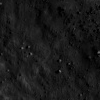
Atmospheric dust classification: not_dusty